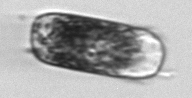
Label: Hemiaulus